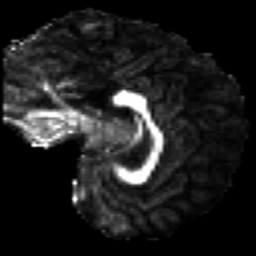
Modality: FA
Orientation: sagittal
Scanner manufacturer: siemens
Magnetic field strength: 3 T
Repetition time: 7.8 s
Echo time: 0.09 s